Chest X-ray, AP view. Patient: 54 years old, sex M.
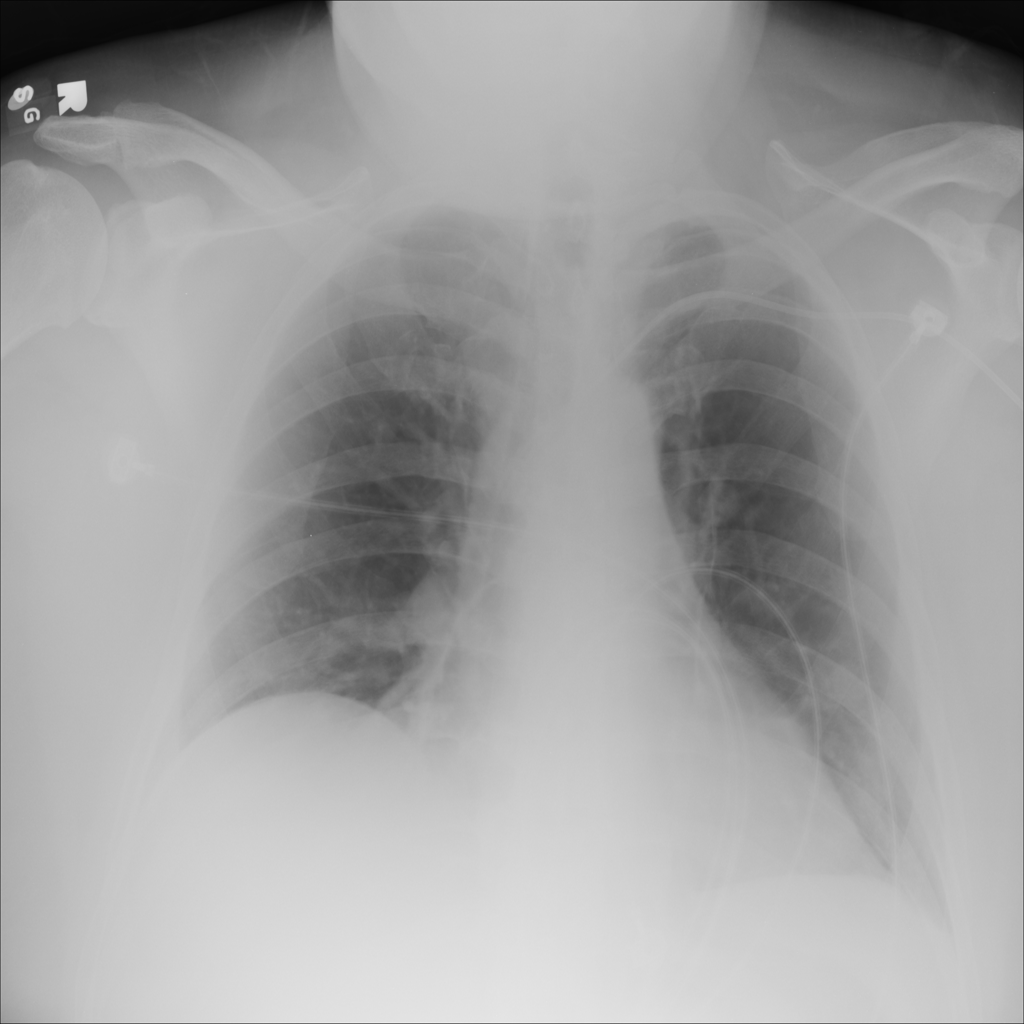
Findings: No Finding